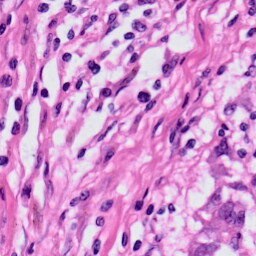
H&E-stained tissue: Skin